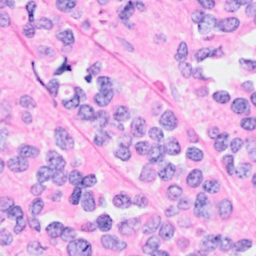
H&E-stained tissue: Breast